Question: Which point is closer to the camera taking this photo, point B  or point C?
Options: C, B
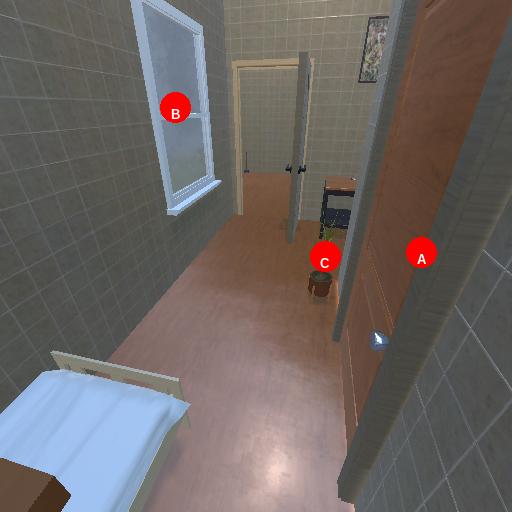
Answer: C